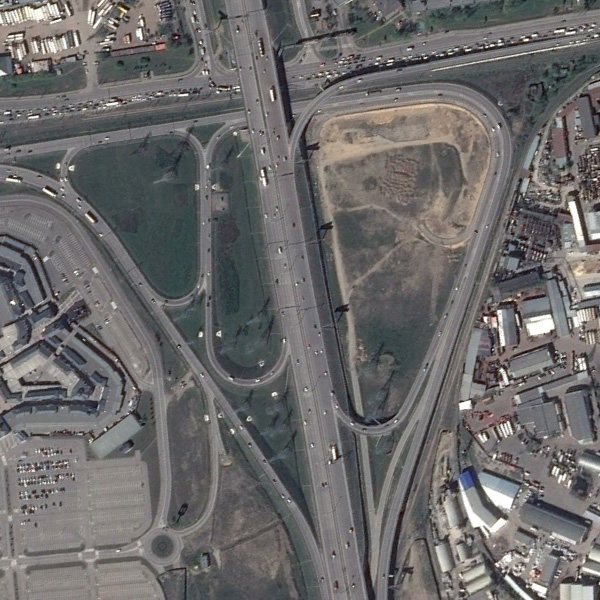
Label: Viaduct